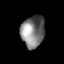
Tissue: skin
Cell type: Epithelial cells
Senescence score: 0.2721
Nuclear area (px): 732
Mean DAPI intensity: 123.755